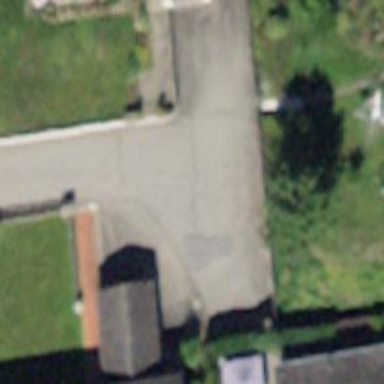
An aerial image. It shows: Residential road with asphalt surface and no sidewalks.